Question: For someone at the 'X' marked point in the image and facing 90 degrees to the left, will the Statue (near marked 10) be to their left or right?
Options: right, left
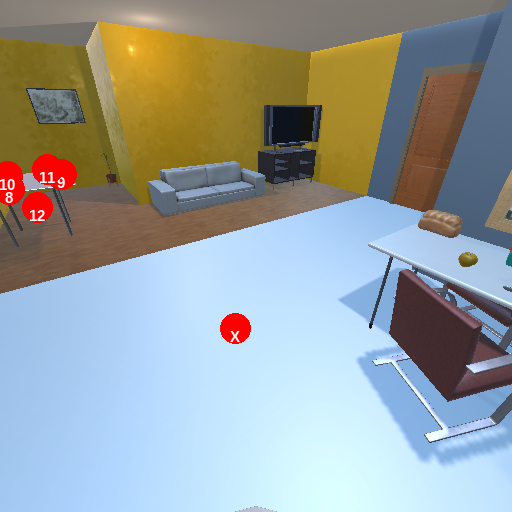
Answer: right